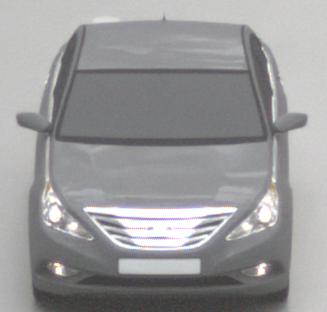
Make: Hyundai
Model: Sonata
Detailed model: Gen. 6 YF
Model produced from: 2009
Model produced until: 2016
Doors: 4
Color: gray
Road condition: wet road
Daytime: sunrise or sunset
Contrast: medium contrast